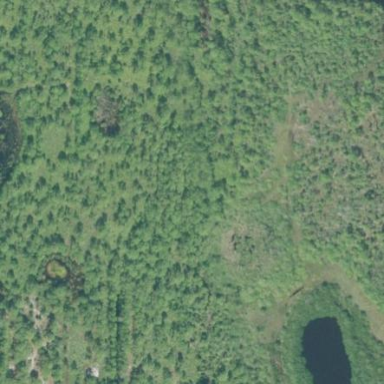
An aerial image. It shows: Swampy wetland area.